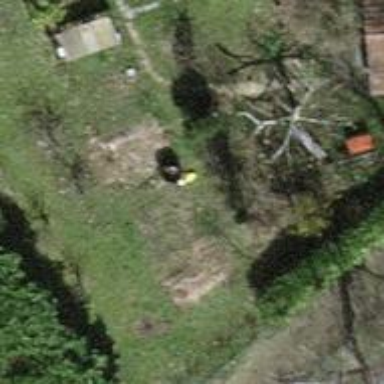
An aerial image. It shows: Single tag "natural: tree."